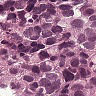
Metastatic tissue present: yes